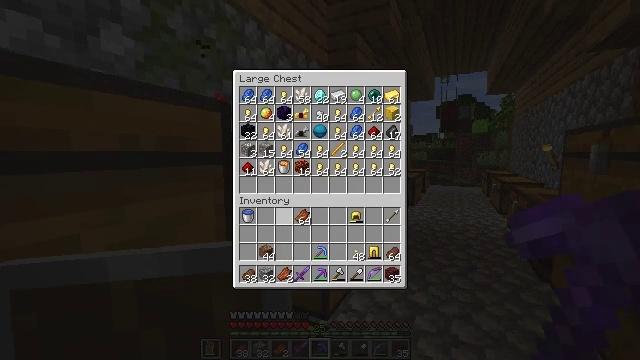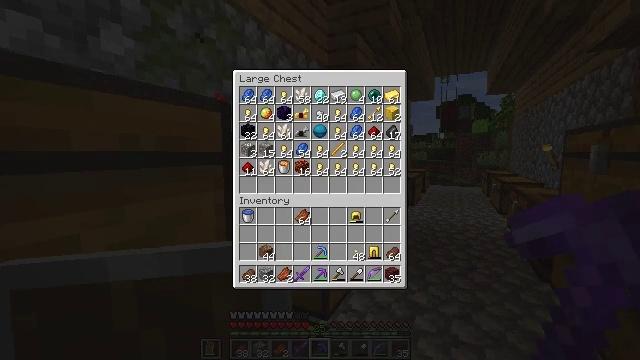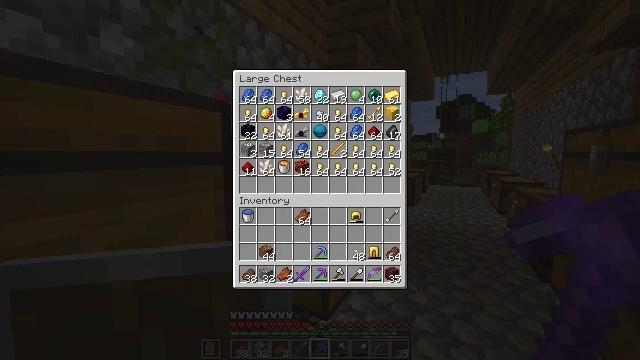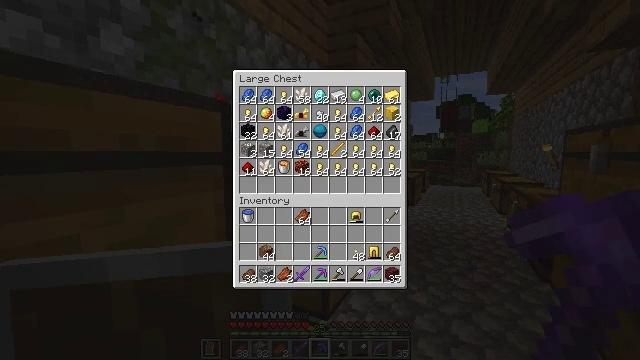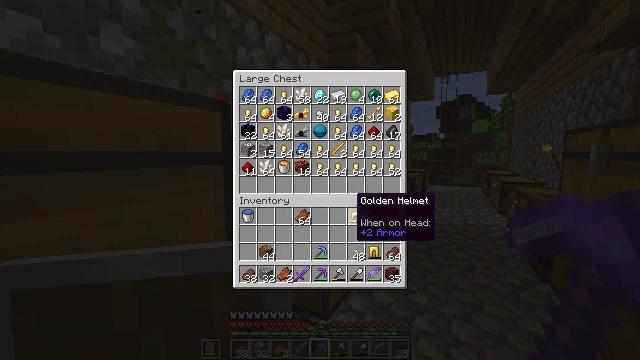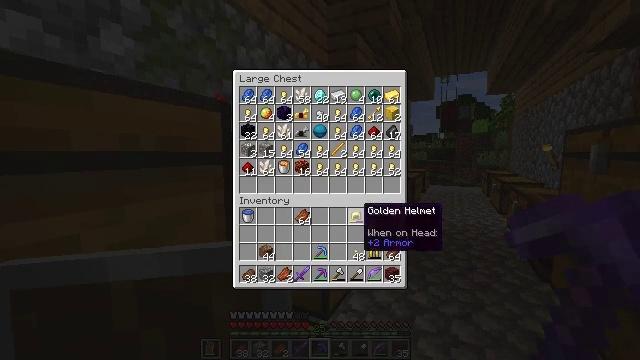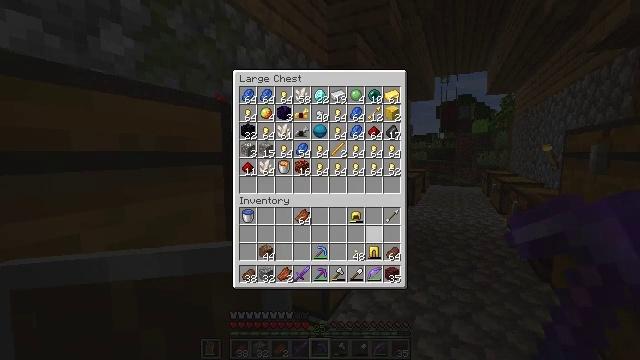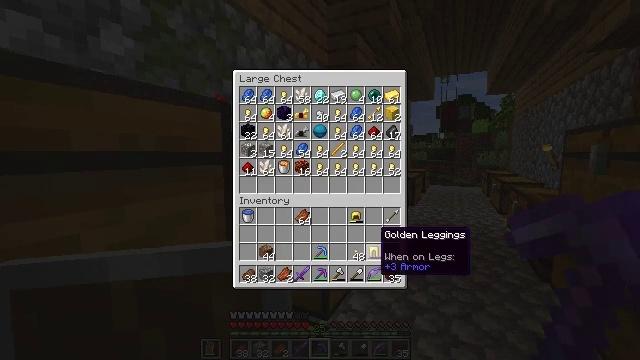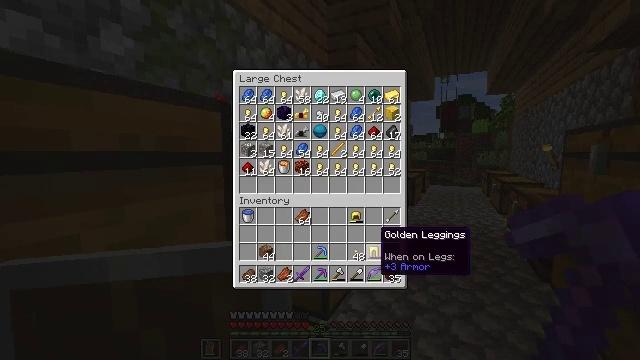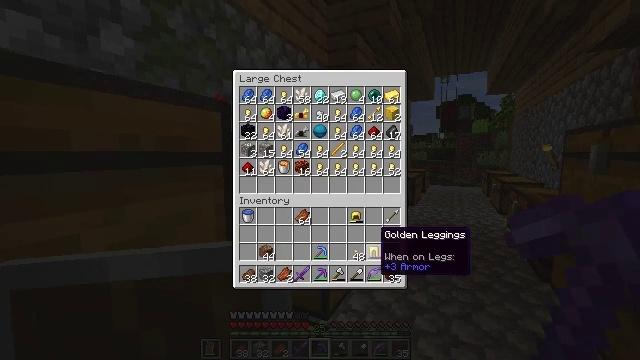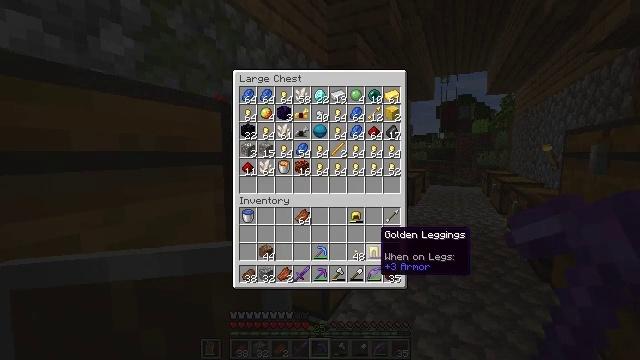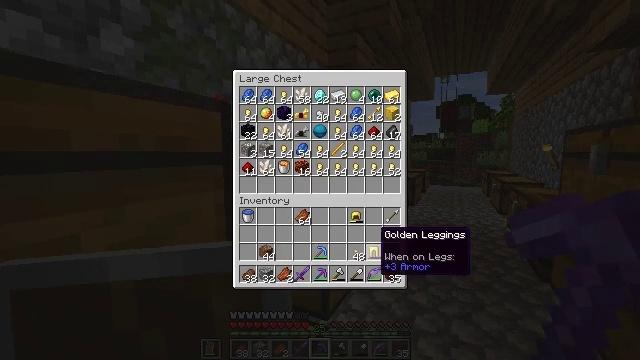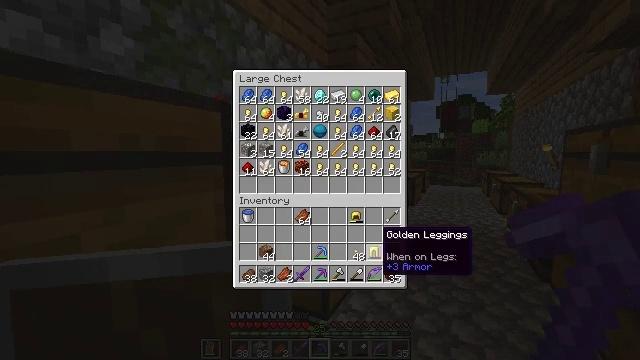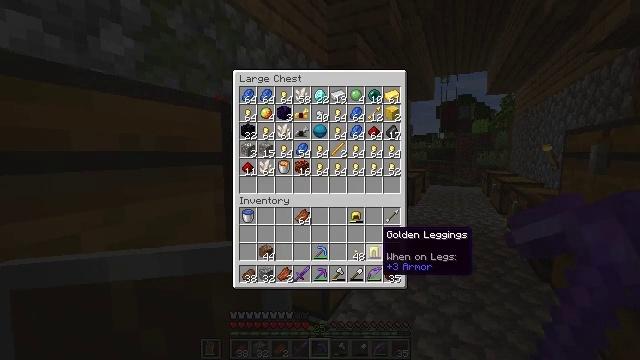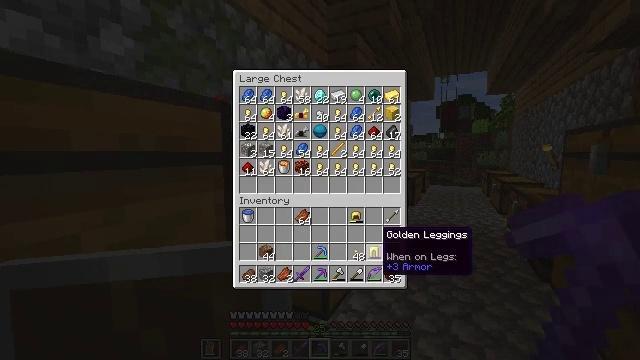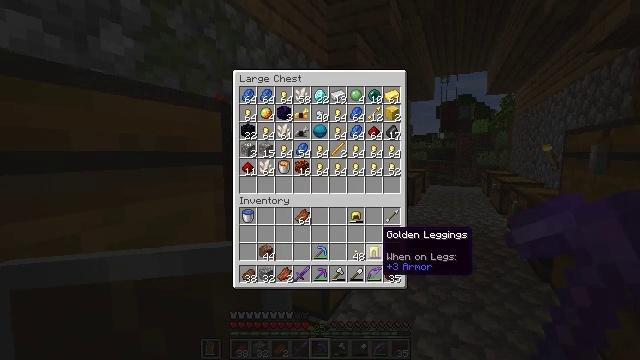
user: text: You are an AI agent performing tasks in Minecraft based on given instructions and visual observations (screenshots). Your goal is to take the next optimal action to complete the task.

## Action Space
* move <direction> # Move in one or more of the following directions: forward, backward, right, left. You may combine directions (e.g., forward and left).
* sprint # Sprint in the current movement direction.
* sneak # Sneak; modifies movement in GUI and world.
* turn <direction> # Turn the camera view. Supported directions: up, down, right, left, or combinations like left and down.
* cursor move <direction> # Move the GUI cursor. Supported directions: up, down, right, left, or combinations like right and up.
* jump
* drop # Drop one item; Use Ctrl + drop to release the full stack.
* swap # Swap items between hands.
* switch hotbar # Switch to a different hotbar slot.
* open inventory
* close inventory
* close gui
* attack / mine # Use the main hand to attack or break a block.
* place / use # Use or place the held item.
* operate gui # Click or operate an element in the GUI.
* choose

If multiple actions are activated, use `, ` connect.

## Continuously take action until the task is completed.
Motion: motion action
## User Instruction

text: Open the smithing table to create a netherite chestplate.
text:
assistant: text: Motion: sneak, turn right
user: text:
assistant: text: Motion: sneak, turn right
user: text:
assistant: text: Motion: sneak, turn right
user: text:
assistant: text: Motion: sneak, turn right
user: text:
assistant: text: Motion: sneak, turn right and down
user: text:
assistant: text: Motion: sneak, turn right and down
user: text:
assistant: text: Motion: sneak
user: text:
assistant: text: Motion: sneak
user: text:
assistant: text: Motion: sneak
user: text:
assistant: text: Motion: sneak
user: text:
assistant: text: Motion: sneak
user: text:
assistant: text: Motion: sneak
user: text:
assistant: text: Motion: sneak
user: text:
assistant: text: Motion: sneak
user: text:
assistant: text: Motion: no_op
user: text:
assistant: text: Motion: close inventory
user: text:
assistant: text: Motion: turn left, close inventory
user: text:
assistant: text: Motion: turn left and down
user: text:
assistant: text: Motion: turn left and down
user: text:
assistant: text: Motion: turn left
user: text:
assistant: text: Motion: turn left
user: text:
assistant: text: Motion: use / place
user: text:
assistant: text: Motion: use / place
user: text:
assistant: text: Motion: use / place
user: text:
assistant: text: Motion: no_op
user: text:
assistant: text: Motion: no_op
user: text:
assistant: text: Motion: no_op
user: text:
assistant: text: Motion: no_op
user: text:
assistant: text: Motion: no_op
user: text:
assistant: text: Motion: sneak, turn right and down